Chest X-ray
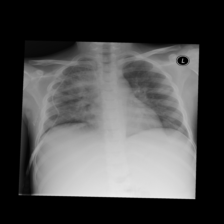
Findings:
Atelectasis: negative
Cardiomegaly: negative
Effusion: negative
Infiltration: negative
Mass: negative
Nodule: negative
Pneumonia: negative
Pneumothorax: negative
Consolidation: negative
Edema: negative
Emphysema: negative
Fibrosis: negative
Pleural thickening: negative
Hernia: negative